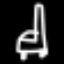
Label: chair